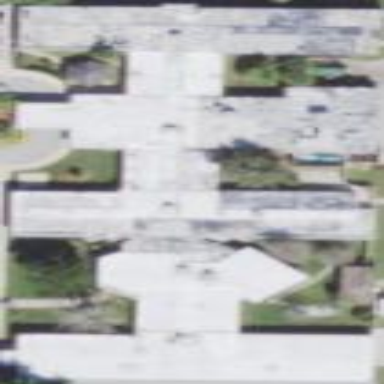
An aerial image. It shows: Building.